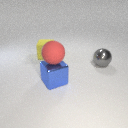
large red rubber sphere above large blue metal cube